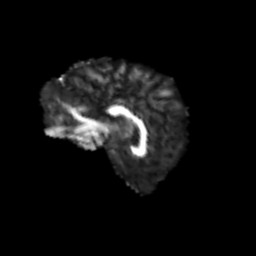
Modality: FA
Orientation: sagittal
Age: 49
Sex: female
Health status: ill
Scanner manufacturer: siemens
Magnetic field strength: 3 T
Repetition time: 8.7 s
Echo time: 0.11 s